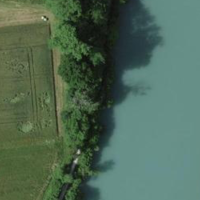
EUNIS habitat code: 15
Species observed at this site:
Certhia brachydactyla
Tachybaptus ruficollis
Corvus corone
Podiceps cristatus
Fulica atra
Anas crecca
Dendrocopos major
Turdus viscivorus
Aegithalos caudatus
Buteo buteo
Gallinago gallinago
Poecile palustris
Phylloscopus collybita
Larus michahellis
Cygnus olor
Gallinula chloropus
Erithacus rubecula
Pica pica
Sitta europaea
Garrulus glandarius
Anas acuta
Cyanistes caeruleus
Anas platyrhynchos
Troglodytes troglodytes
Aythya ferina
Aythya fuligula
Passer domesticus
Fringilla coelebs
Carduelis carduelis
Passer montanus
Turdus merula
Columba palumbus
Phalacrocorax carbo
Spatula clypeata
Mareca strepera
Parus major
Mergus merganser
Anisodactylus binotatus
Calopteryx splendens